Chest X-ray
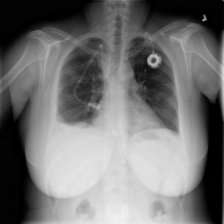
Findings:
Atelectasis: negative
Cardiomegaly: negative
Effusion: negative
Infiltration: negative
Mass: negative
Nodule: negative
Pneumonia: negative
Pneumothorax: negative
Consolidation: negative
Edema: negative
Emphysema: negative
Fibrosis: negative
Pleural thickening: negative
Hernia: negative